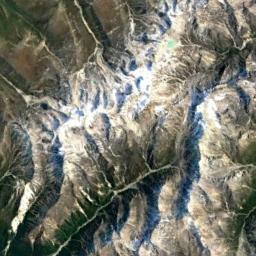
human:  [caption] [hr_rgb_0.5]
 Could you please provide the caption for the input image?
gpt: The snowberg is partly covered with snow and ice and the color of the mountain is brown .

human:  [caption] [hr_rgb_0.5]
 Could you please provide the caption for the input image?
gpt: Only the peaks of the snow-capped mountains are covered with snow .

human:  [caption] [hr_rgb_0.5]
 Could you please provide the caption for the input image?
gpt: A lot of snow is on the snowberg .

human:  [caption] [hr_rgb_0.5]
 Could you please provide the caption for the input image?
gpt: The snow berg is consist of bare land and white snow .

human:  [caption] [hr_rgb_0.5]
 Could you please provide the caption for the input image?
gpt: There are some snow and lakes on the snowberg .